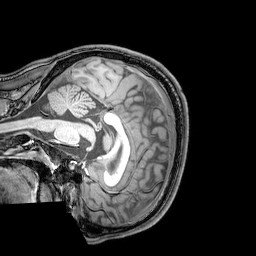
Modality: T1w
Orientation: sagittal
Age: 24
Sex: male
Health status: healthy
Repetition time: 0.081 s
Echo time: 0.037 s